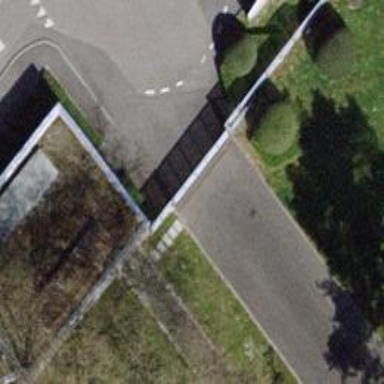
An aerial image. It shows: Gate.